Aerial crown-view tile of a tropical tree (Barro Colorado Island, Panama), acquired 20250124:
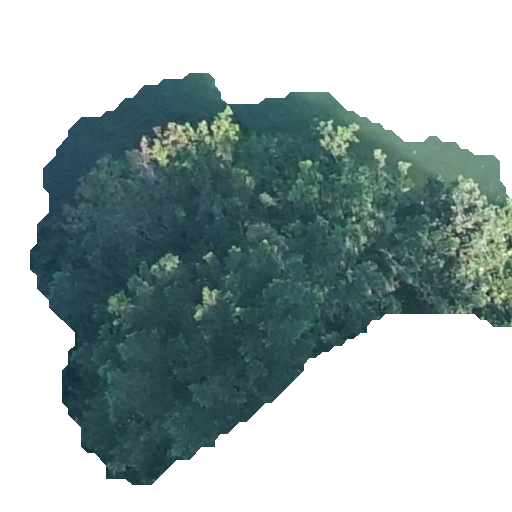
Species: Terminalia oblonga
GBIF accepted scientific name: Terminalia oblonga
Crown area: 192.183 m²